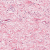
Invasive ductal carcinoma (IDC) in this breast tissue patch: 0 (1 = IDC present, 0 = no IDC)